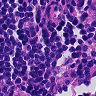
Metastatic tissue present: no